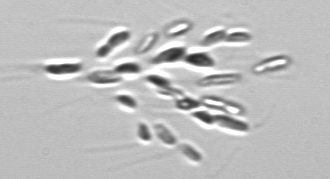
Label: Dinobryon